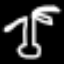
Label: palm tree